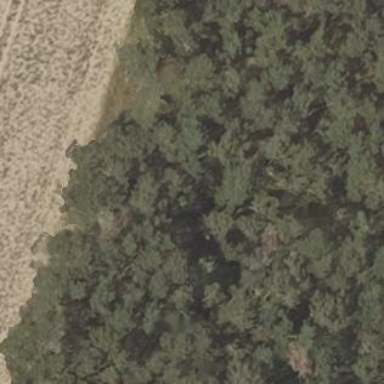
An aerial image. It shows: Forest area.